Question: I'm new to the Revit API and currently struggling with this piece of code.
What I'm trying to do is get all instances of duct systems in the project and rename them (I plan on using a more complex algorithm in the future then simply adding an "x" at the end of the current name...). However, this code not only renames all instances of duct system, it also renames duct system types and I can't figure how to select only instances of duct system.
'''
Public Sub RenameSystems()
Dim MyUIDoc As Autodesk.Revit.ui.uidocument
Dim MyDoc As Autodesk.Revit.db.document
Dim CategoryToFilter As Autodesk.Revit.DB.BuiltInCategory
Dim OtherElementCollector As Autodesk.revit.DB.filteredelementcollector
Dim FinalSelection As System.collections.generic.icollection(Of Autodesk.Revit.DB.element)
Dim currentelement As Autodesk.Revit.DB.element
CategoryToFilter = Autodesk.revit.db.builtincategory.OST_DuctSystem
Dim MyOtherFilter As New Autodesk.Revit.db.ElementCategoryFilter(CategoryToFilter)
MyUIDoc = Me.ActiveUIDocument
MyDoc = Me.activeuidocument.document
OtherElementCollector = New Autodesk.revit.DB.filteredelementcollector(MyDoc)
FinalSelection = otherelementcollector.wherepasses(MyOtherFilter).ToElements
Using transaction As New Transaction(MyDoc,"Transaction1")
transaction.start
For Each currentelement In FinalSelection
currentelement.Name = currentelement.Name & "x"
Next
Transaction.commit
End using
End Sub
'''
See the attached image for the result.

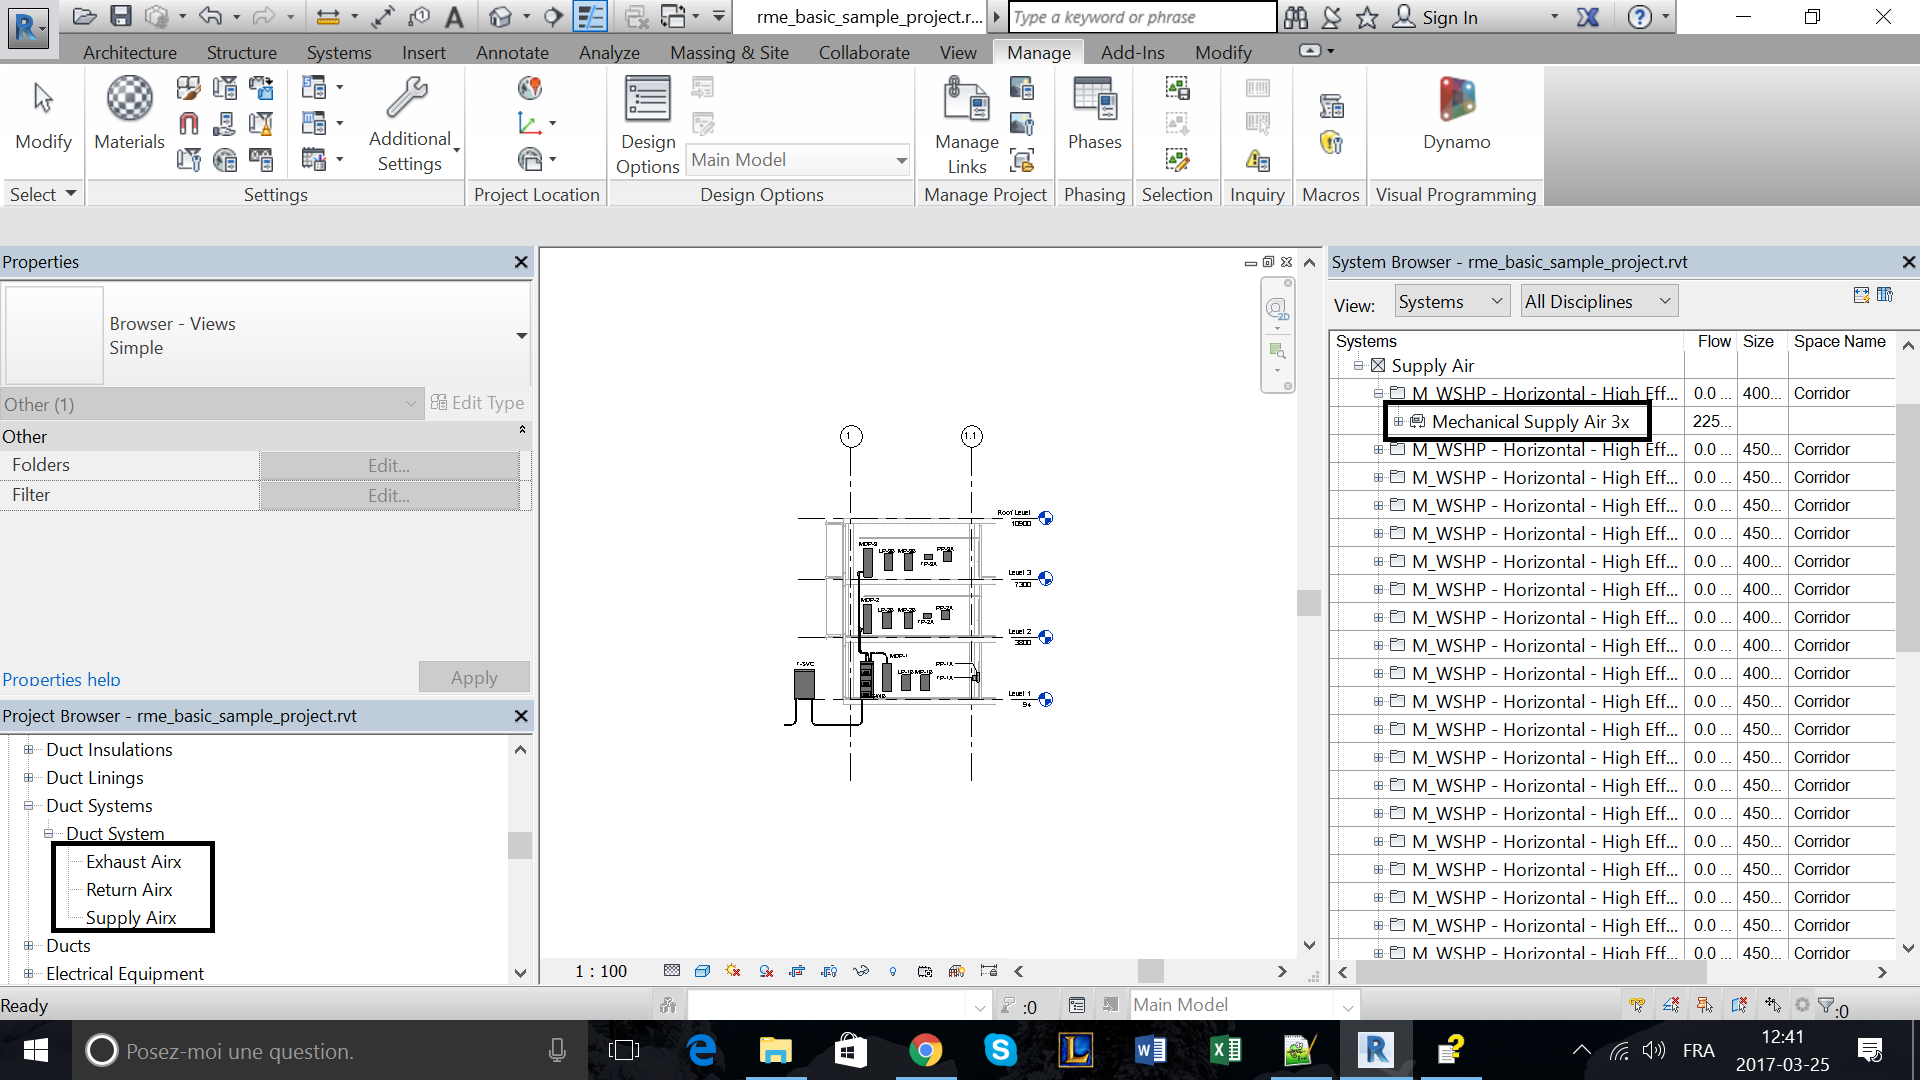
Answer: You need to filter out element types from your FilteredElementCollector.
This can be done with the WhereElementIsNotElementType method.
I don't know VB so I'm not entirely sure on the syntax, but my guess is that you should just need to change this line
'''
FinalSelection = otherelementcollector.wherepasses(MyOtherFilter).ToElements
'''
to
'''
FinalSelection = otherelementcollector.wherepasses(MyOtherFilter).WhereElementIsNotElementType().ToElements
'''